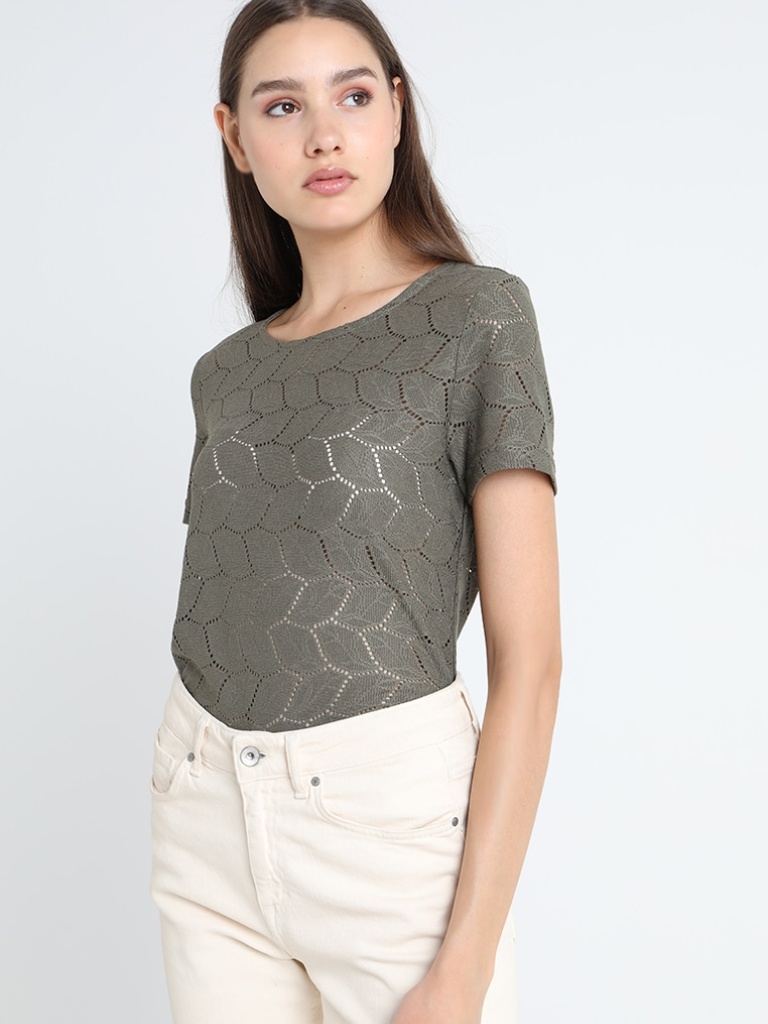
knit tight short sleeve hip length Fully Tucked in crew t-shirt